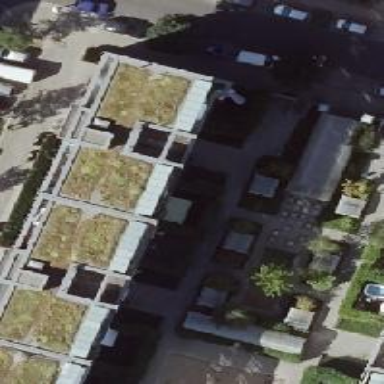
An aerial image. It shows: Apartment building with flat roof.